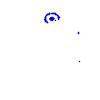
Particle: electron